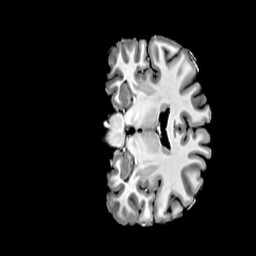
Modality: T1w
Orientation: coronal
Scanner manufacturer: siemens
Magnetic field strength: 7 T